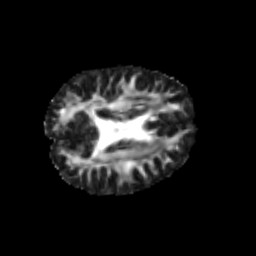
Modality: FA
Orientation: axial
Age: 21
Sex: male
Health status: healthy